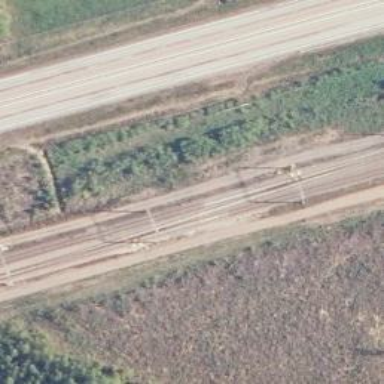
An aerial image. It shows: Continuous rail railway with electrified contact line.